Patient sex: M
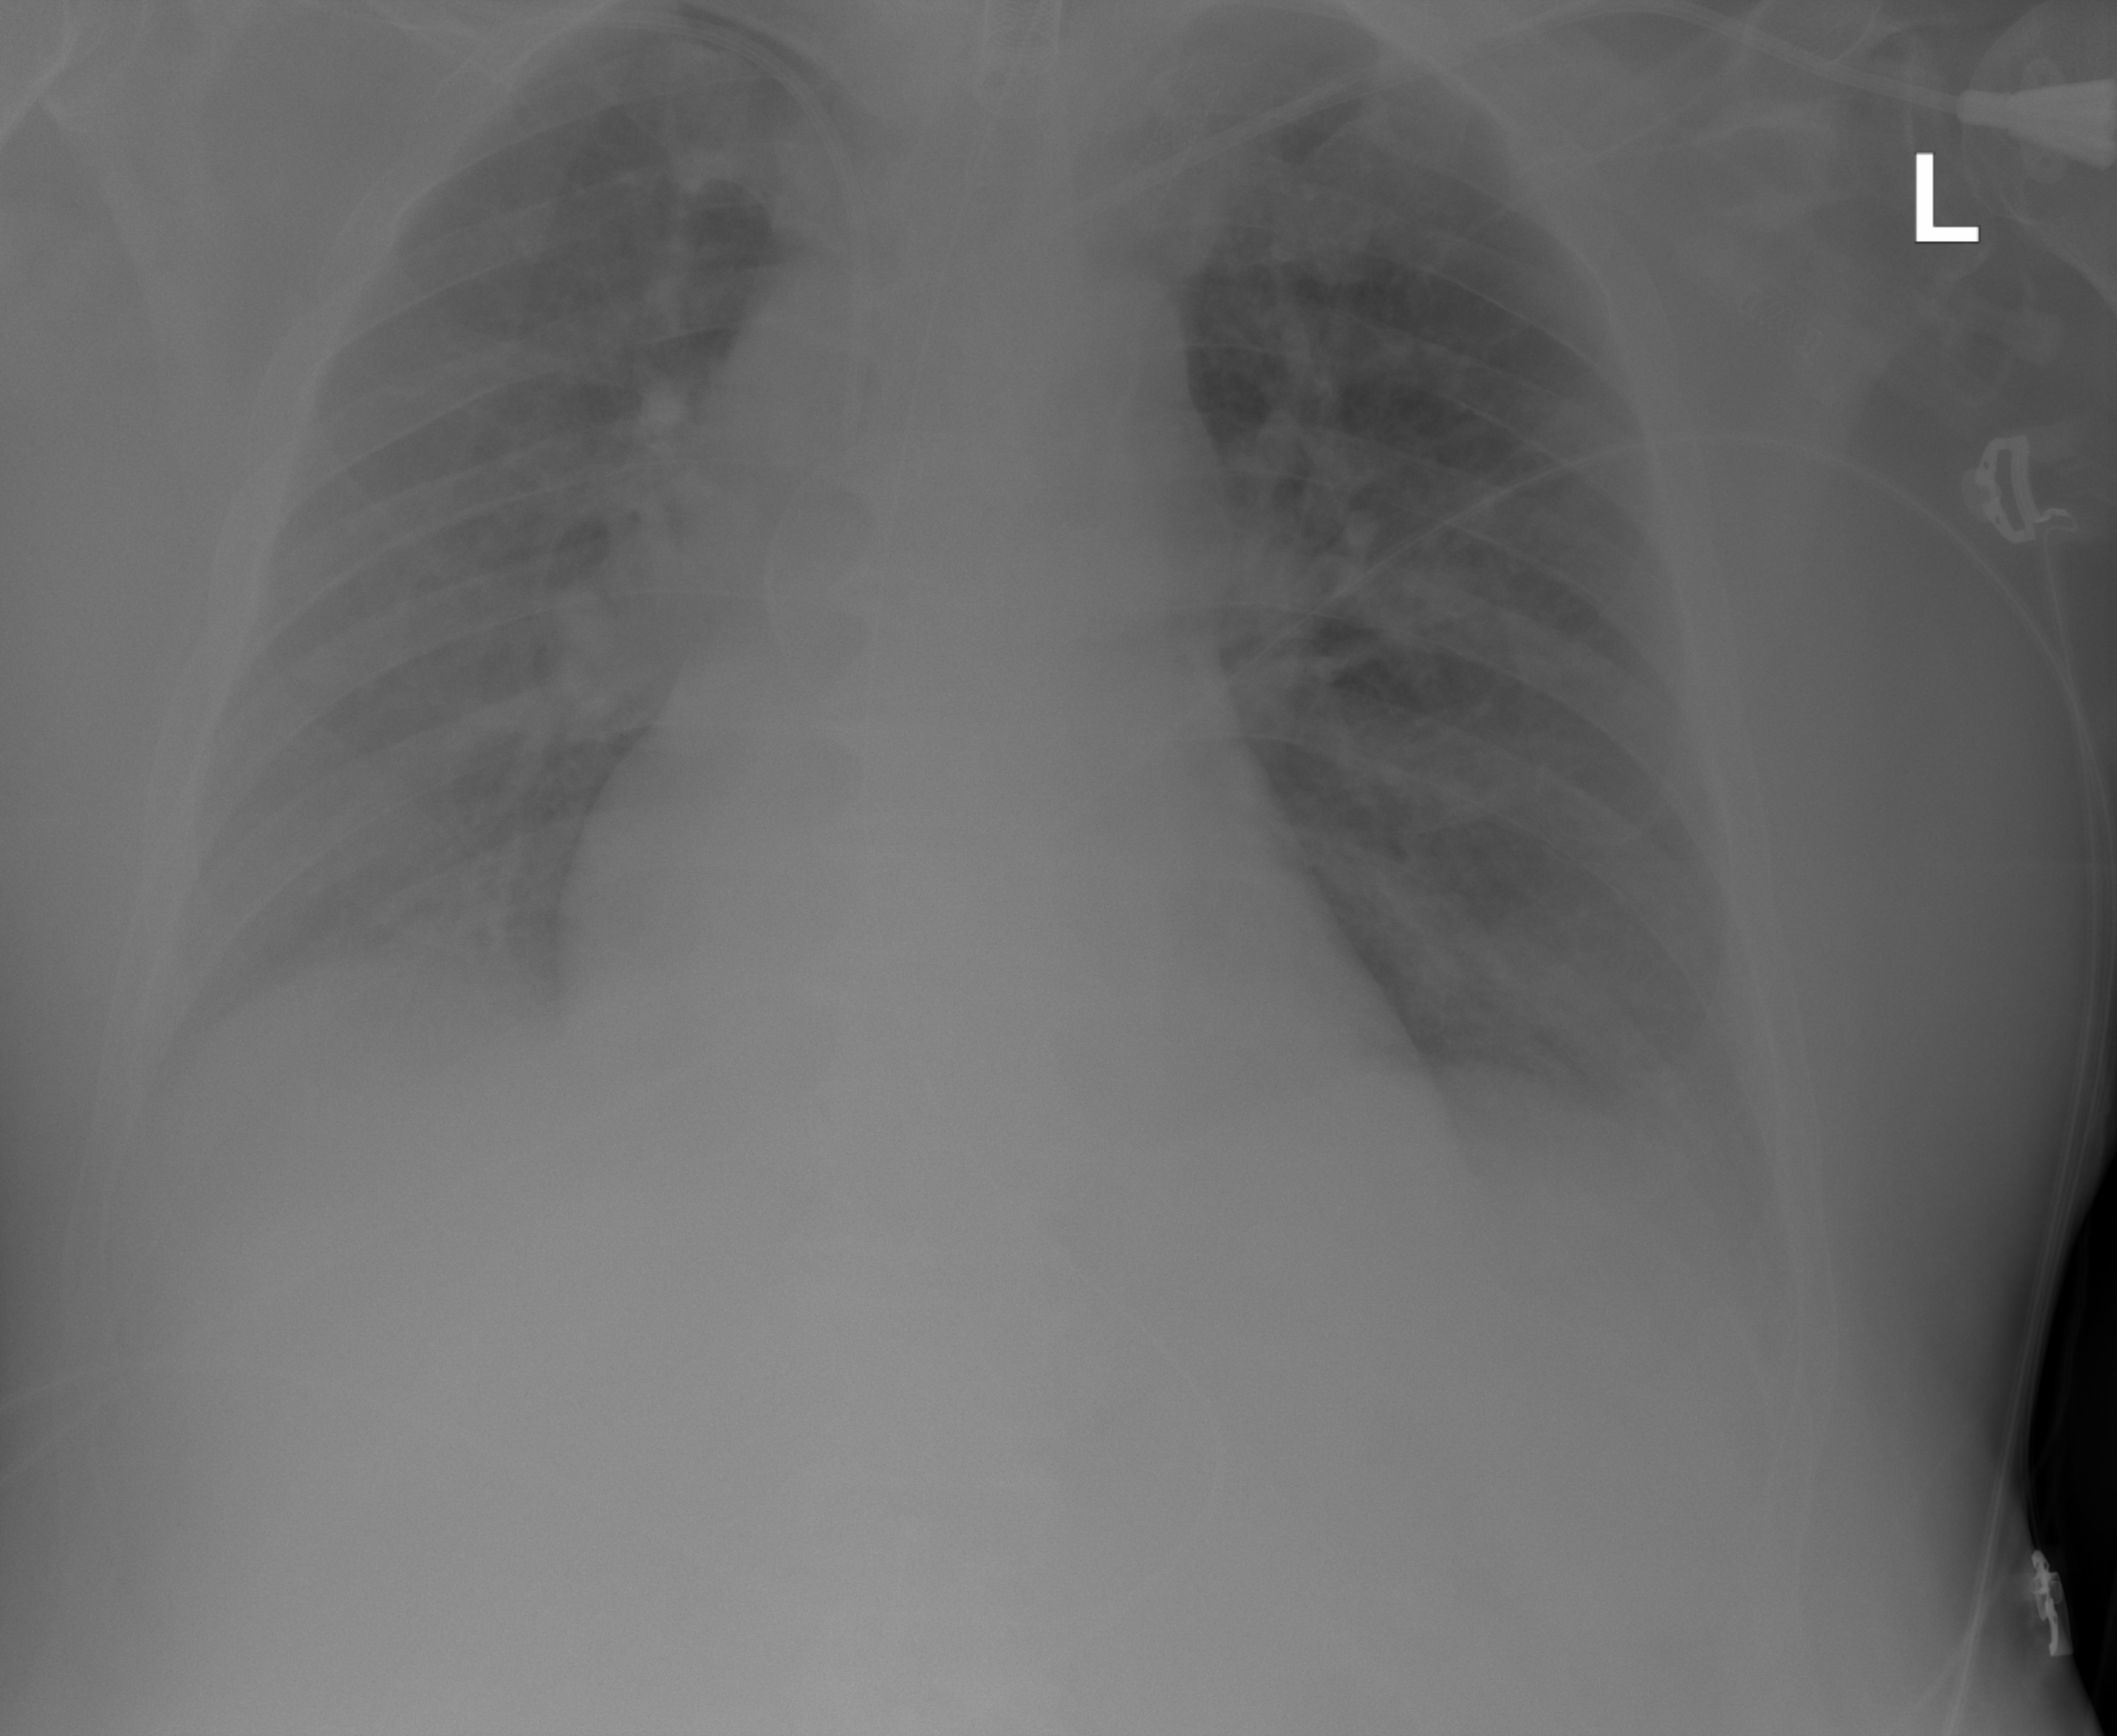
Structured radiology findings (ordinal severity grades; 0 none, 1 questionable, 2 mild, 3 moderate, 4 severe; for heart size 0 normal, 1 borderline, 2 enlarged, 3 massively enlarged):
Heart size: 1
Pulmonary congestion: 2
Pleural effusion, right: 2
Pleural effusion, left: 2
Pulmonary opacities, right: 0
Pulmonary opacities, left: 0
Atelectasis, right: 2
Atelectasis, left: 2